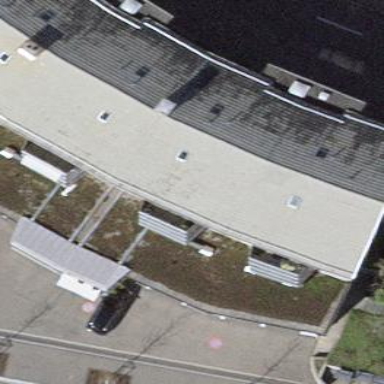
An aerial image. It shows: The building has flat roof oriented across. The roof is major part of the building.